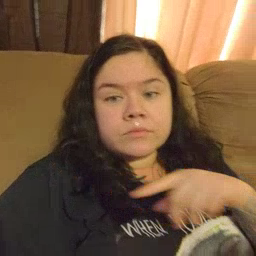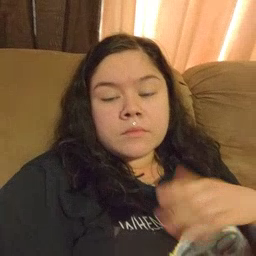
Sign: hesheit